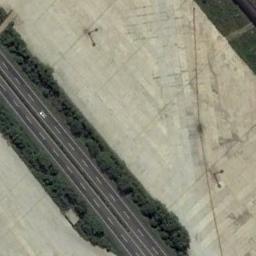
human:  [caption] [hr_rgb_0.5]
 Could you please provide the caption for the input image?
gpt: There is a green field beside the highway .

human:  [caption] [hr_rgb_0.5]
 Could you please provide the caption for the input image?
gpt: A straight freeway goes through the open area and green belts are on both sides of the freeway .

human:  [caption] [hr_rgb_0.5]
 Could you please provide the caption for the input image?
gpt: There are green belts on both sides of the freeway, And there is a lot of open space beside the freeway .

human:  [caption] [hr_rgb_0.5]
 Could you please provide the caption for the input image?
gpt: The freeway goes through the bare land with a car .

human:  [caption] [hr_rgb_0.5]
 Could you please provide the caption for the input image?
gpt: There are green belts along the freeway beside bare cement land .